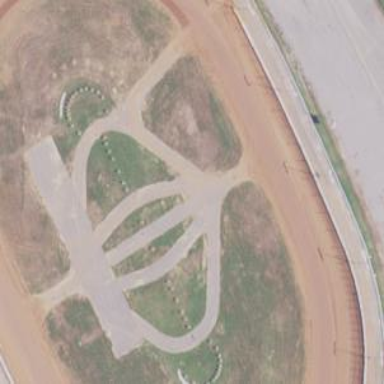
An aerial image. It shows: Dirt raceway for motor sports.